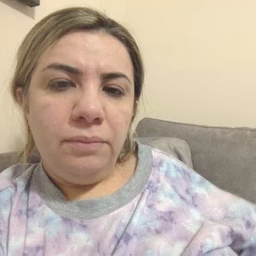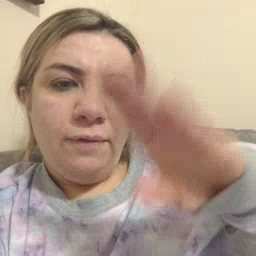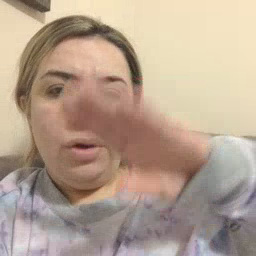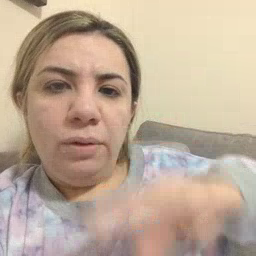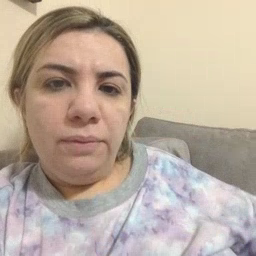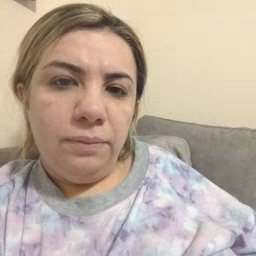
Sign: fall